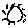
Label: sun